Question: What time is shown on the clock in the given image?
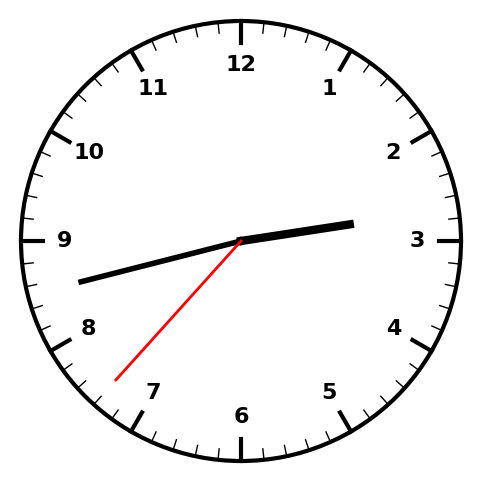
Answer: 02:42:37